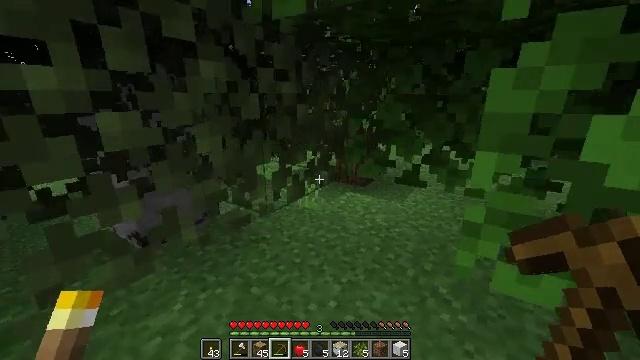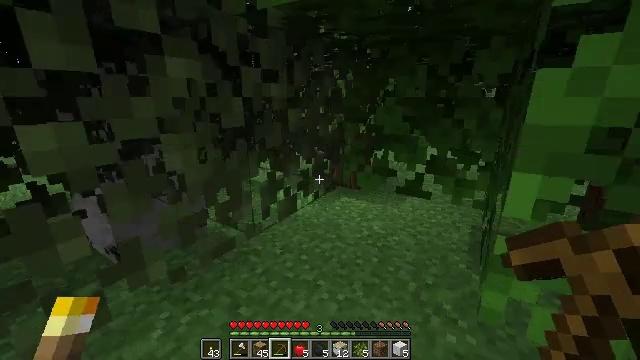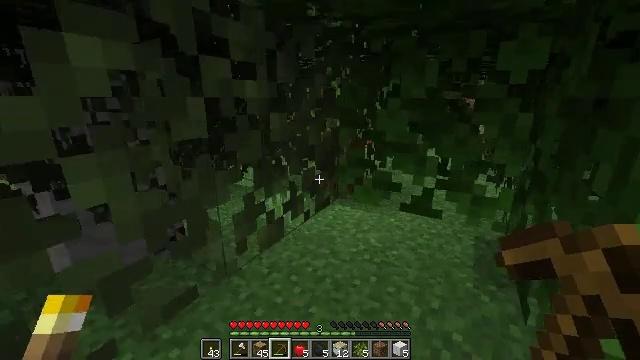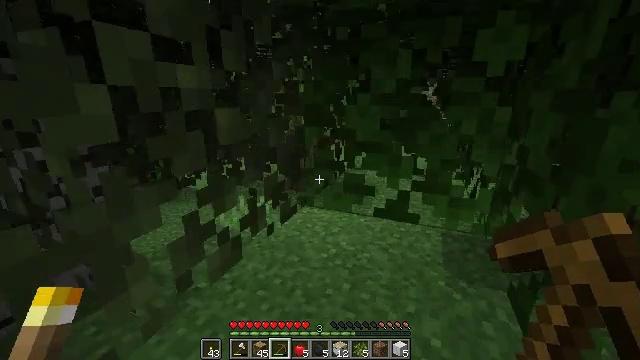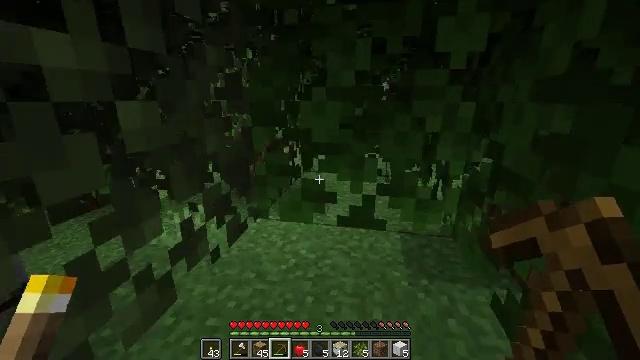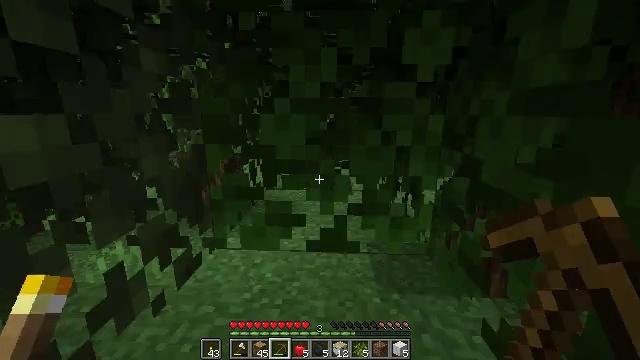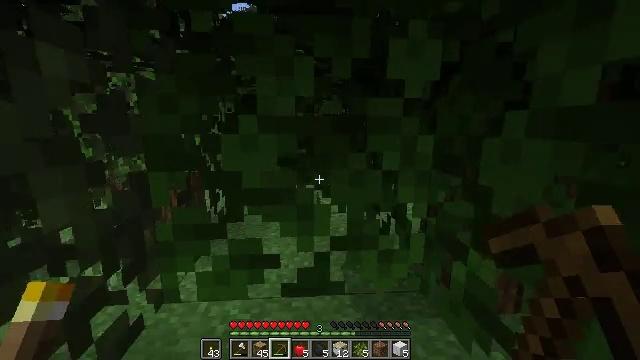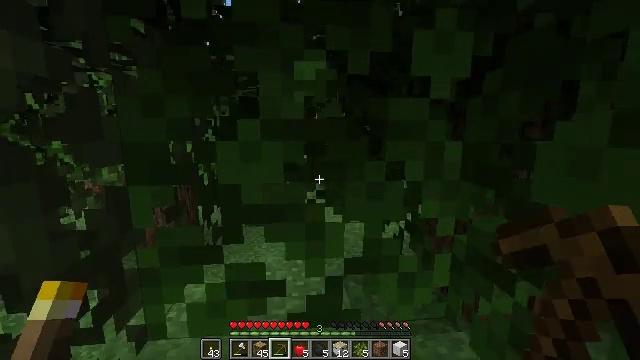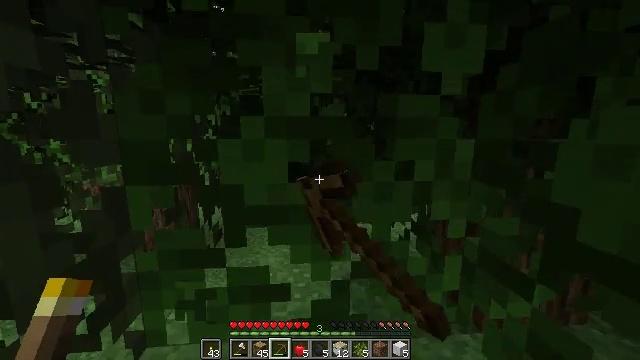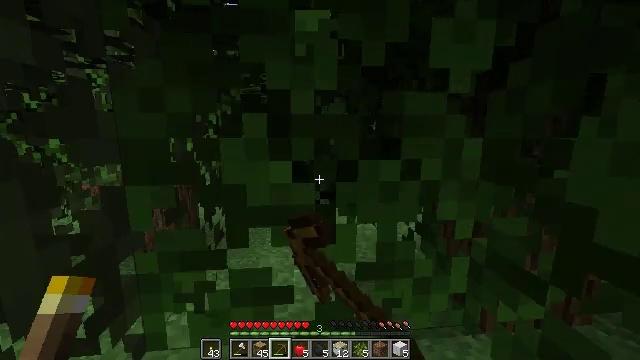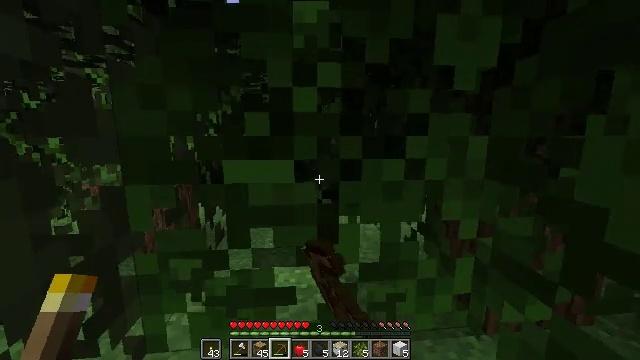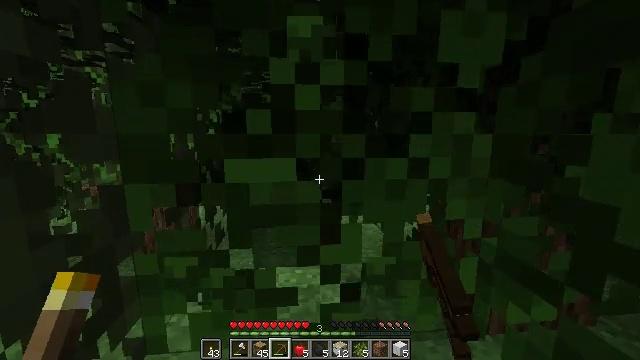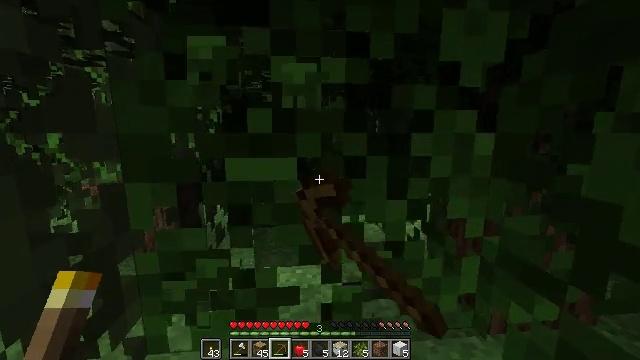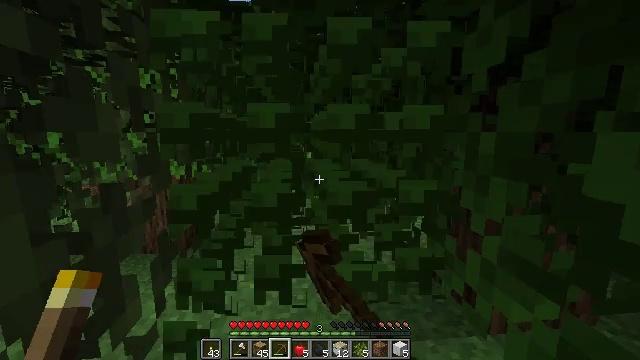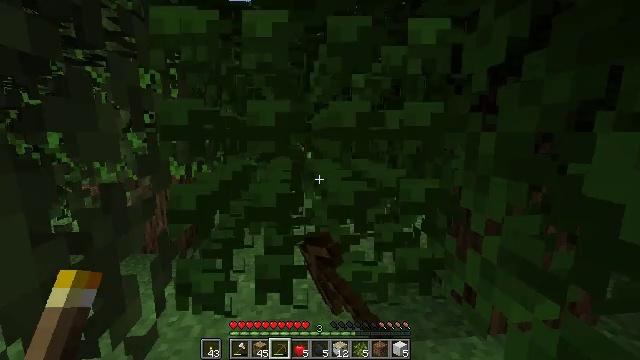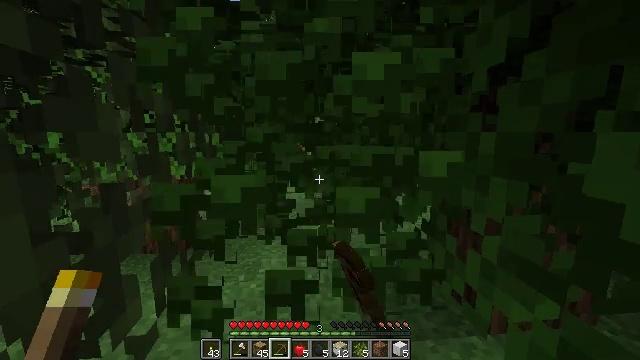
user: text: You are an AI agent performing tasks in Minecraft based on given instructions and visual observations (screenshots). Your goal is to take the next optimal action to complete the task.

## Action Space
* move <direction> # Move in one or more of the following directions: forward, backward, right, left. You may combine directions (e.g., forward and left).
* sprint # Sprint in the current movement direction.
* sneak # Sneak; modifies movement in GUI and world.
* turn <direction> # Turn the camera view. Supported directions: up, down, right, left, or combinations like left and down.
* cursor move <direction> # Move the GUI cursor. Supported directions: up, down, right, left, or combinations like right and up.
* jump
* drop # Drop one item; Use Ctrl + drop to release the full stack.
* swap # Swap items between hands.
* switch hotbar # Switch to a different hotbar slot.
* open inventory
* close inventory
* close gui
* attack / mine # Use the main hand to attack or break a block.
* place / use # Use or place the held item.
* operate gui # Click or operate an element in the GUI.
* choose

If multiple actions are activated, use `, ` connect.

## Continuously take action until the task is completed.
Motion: motion action
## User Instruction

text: Remove oak leaves from branches.
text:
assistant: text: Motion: move forward, turn right
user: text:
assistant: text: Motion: move forward, turn right
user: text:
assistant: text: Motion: move forward, turn right
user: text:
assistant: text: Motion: move forward, turn right
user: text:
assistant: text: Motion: move forward, turn right and up
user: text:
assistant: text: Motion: turn right and up
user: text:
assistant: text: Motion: turn right, attack / mine
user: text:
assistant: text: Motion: attack / mine
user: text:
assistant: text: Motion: attack / mine
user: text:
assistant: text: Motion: attack / mine
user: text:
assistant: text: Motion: attack / mine
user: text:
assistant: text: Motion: attack / mine
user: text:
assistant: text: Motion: attack / mine
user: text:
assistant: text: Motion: attack / mine
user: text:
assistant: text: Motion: attack / mine
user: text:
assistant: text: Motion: attack / mine
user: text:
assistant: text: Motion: move forward, attack / mine
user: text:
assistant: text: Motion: move forward, attack / mine
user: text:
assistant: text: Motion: move forward, attack / mine
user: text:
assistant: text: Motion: move forward, attack / mine
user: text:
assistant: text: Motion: attack / mine
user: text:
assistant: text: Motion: attack / mine
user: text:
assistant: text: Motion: attack / mine
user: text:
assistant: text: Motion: attack / mine
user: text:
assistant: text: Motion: attack / mine
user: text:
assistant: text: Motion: attack / mine
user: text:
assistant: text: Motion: attack / mine
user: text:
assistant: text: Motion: move forward, attack / mine
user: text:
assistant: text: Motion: move forward, attack / mine
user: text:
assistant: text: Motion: attack / mine